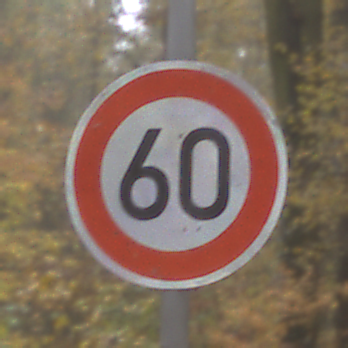
Verkehrszeichen: Geschwindigkeit60
Umgebung: Outdoor, Nature
Tageszeit: MorningAfternoon
Wetter: Overcast
Licht: Natural
Jahreszeit: Autumn
Kontrast: LowContrast